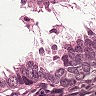
Metastatic tissue present: yes